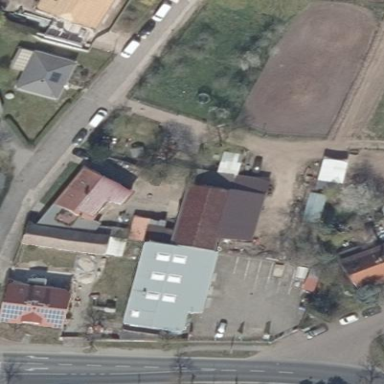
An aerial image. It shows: Building that houses car repair shop.